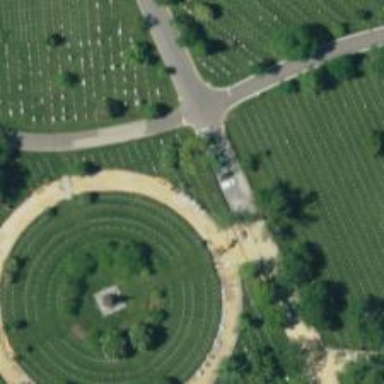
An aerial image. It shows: Sector within cemetery.